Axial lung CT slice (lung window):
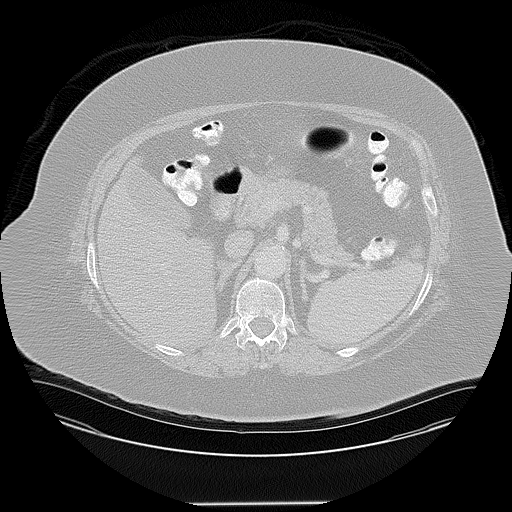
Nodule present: no